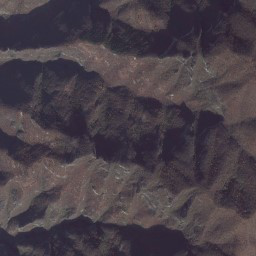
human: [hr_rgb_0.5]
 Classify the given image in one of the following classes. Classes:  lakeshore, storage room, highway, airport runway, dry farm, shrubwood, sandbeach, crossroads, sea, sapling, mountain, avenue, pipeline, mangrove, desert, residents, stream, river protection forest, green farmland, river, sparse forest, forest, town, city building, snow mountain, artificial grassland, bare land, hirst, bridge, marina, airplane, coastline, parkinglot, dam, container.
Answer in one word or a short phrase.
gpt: mountain